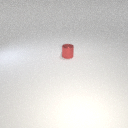
small red metal cylinder